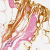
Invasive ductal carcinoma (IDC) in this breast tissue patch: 0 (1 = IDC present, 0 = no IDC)